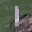
Label: 1